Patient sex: M
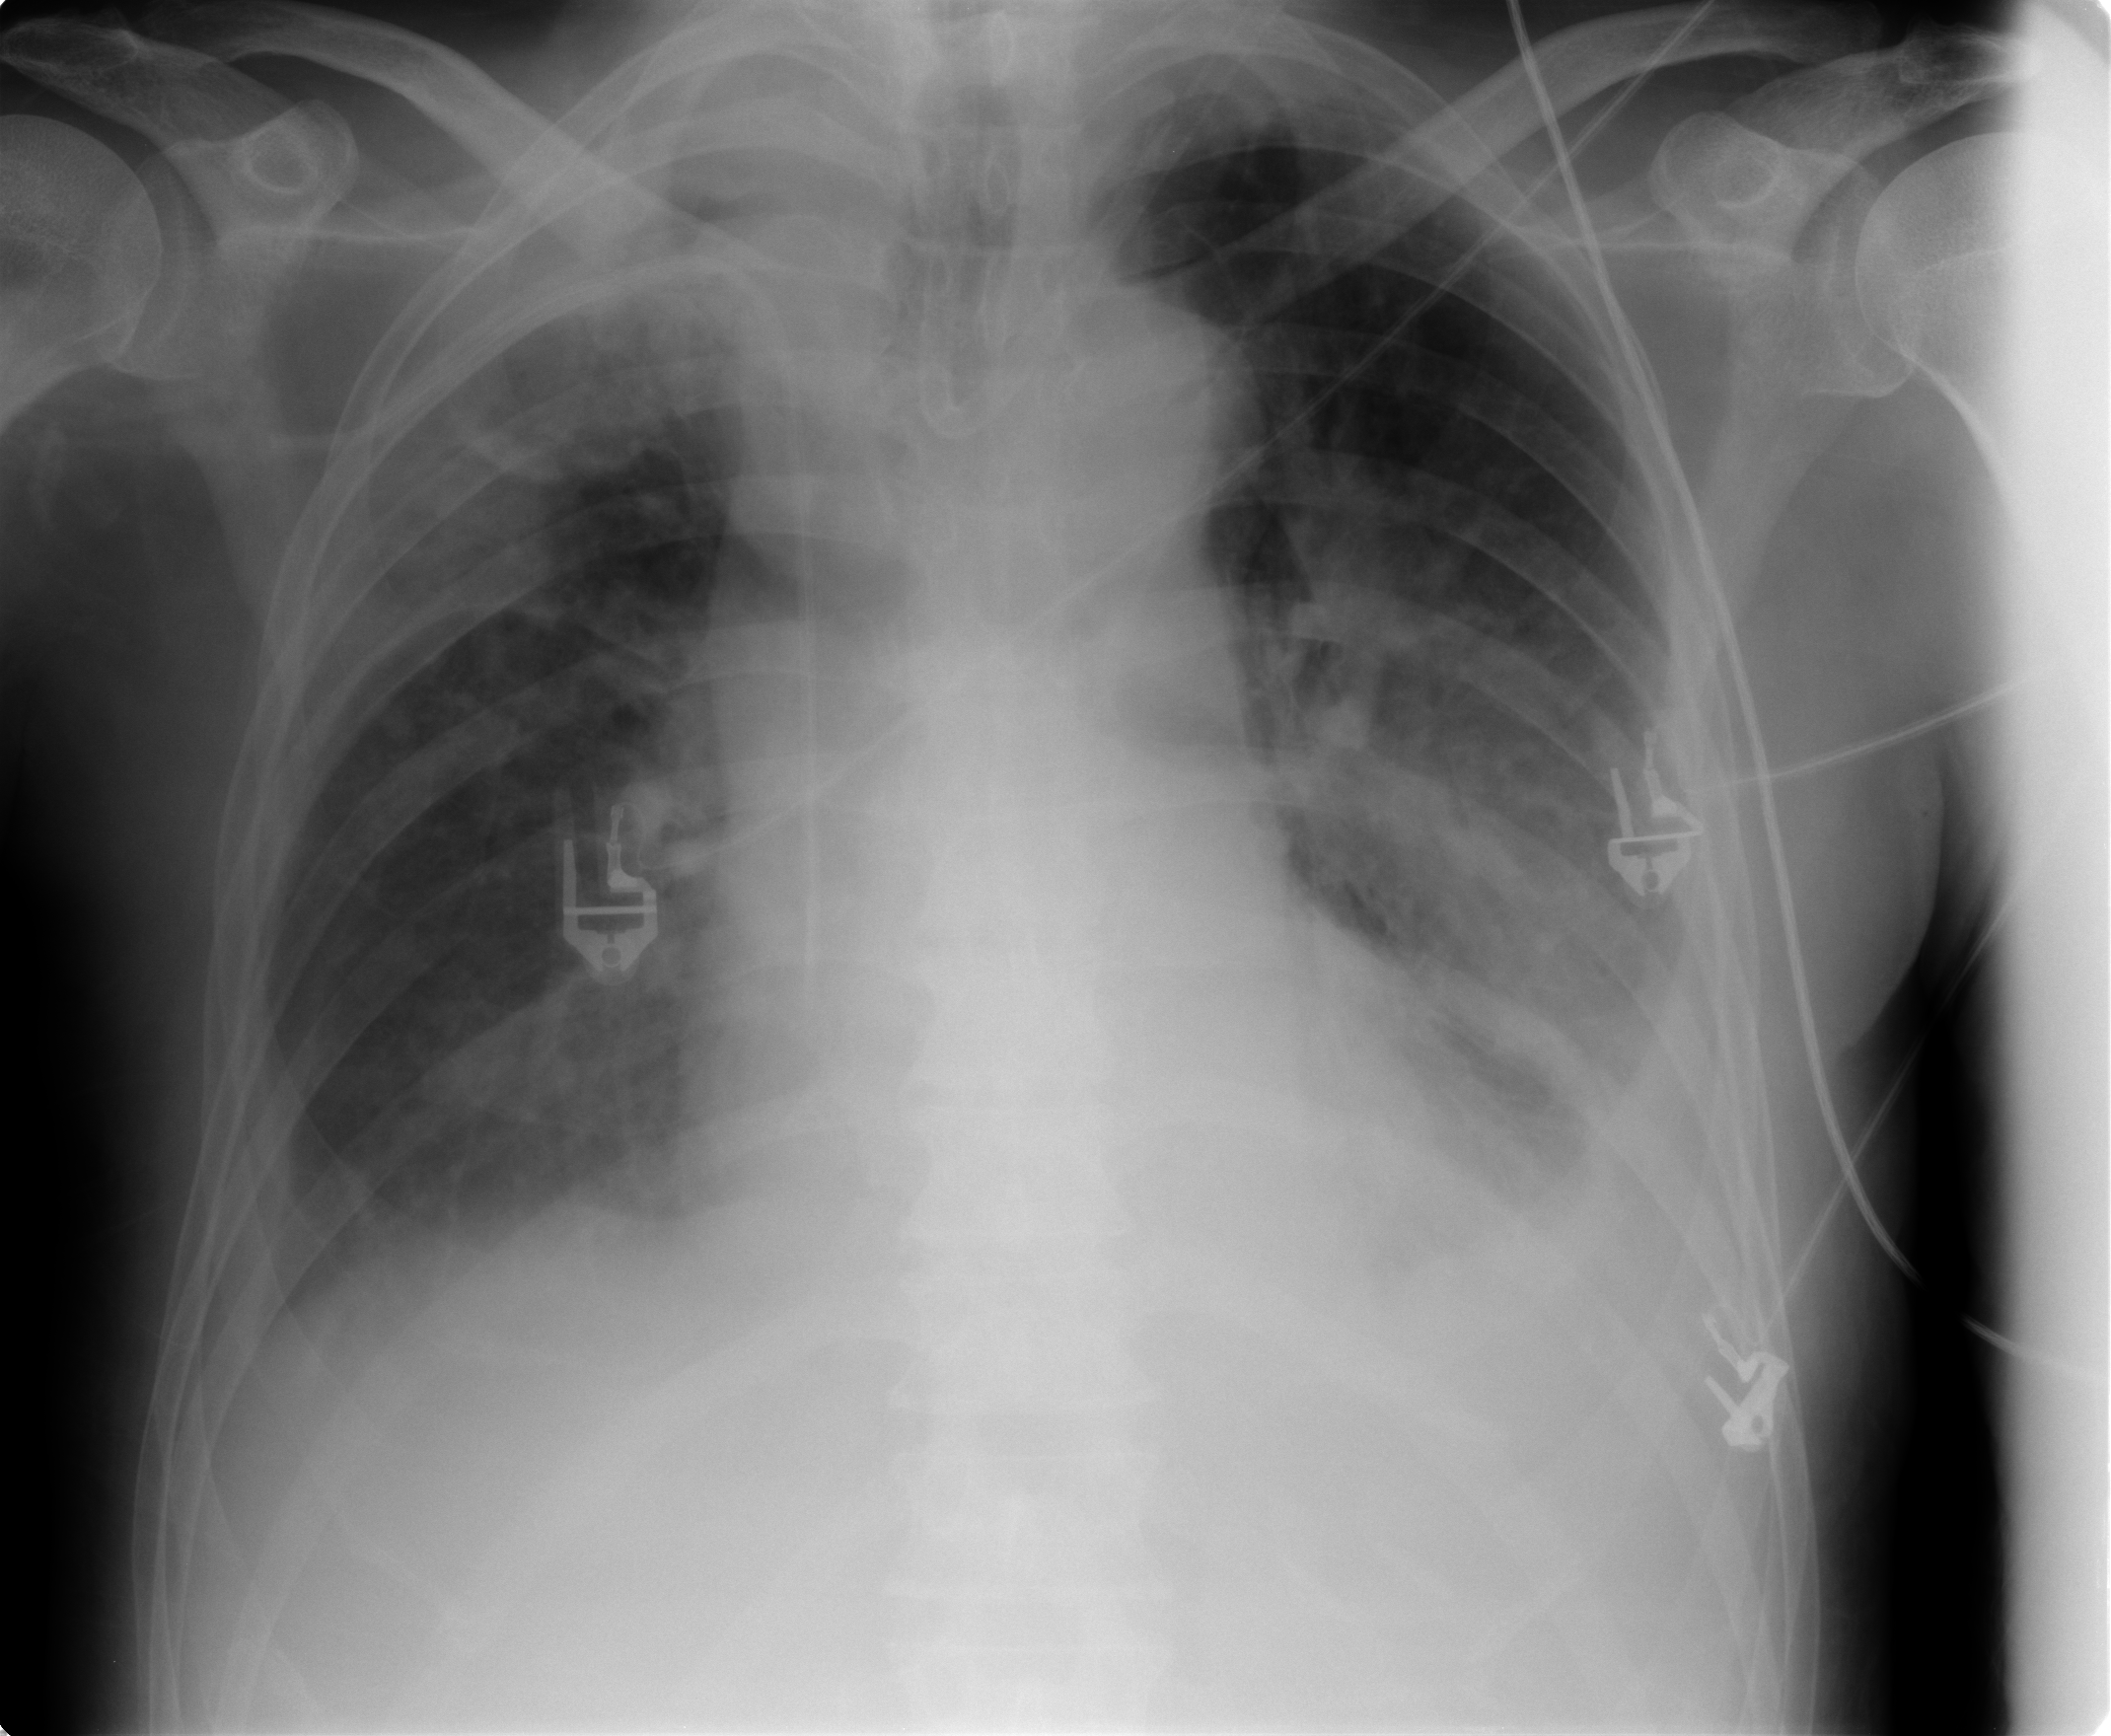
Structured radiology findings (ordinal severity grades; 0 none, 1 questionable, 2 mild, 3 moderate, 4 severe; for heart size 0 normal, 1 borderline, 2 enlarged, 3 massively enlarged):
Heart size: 0
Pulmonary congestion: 2
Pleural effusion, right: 2
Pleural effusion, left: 3
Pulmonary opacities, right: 2
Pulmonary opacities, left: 3
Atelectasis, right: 2
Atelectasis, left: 2